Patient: sex F, age 36
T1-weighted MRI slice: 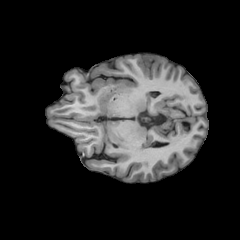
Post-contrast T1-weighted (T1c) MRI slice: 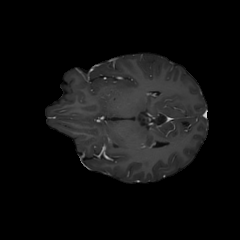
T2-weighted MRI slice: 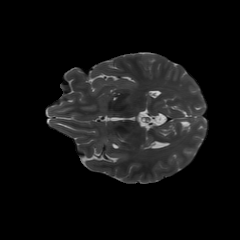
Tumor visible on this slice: no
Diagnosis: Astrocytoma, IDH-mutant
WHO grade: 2